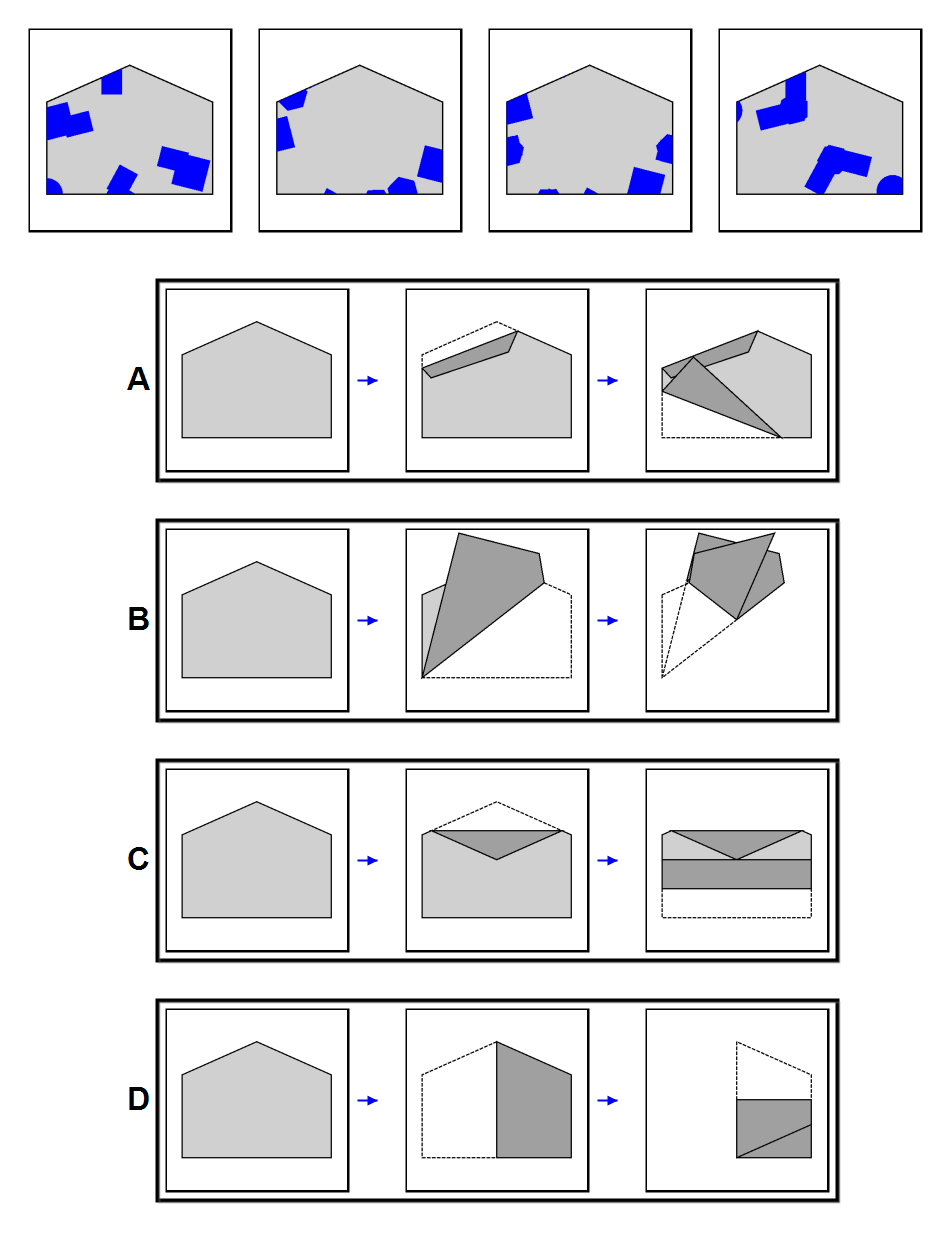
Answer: B